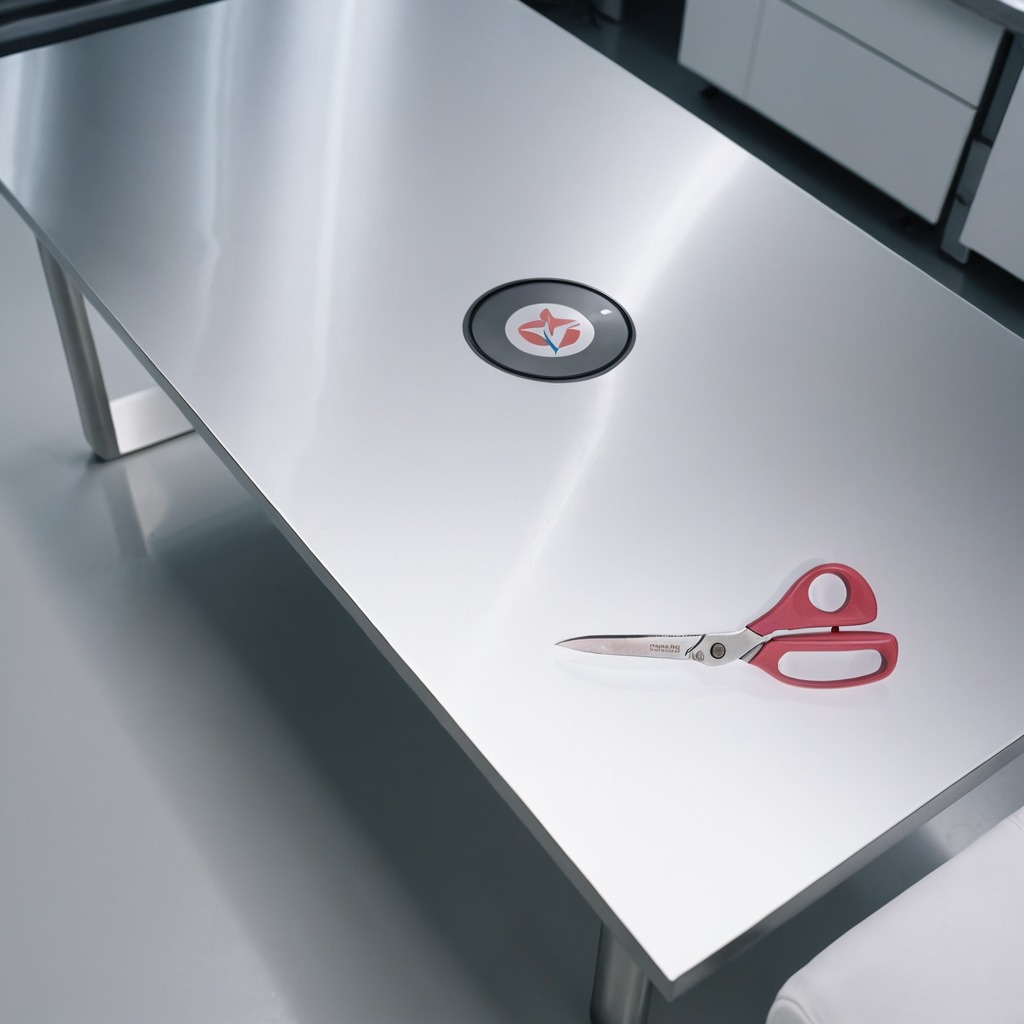
A scissor is lying on the table.